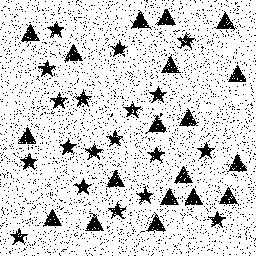
Squares: 0
Triangles: 19
Stars: 19
Total shapes: 38